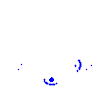
Particle: electron